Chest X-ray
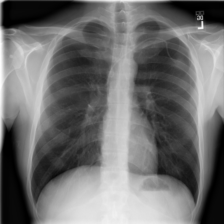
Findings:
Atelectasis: negative
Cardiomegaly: negative
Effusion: negative
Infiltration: negative
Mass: negative
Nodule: negative
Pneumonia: negative
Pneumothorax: negative
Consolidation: negative
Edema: negative
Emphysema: negative
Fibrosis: negative
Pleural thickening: negative
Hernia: negative